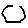
Label: hexagon